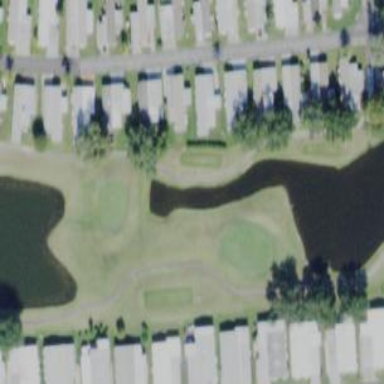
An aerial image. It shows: Water hazard on golf course. The hazard is natural water feature.